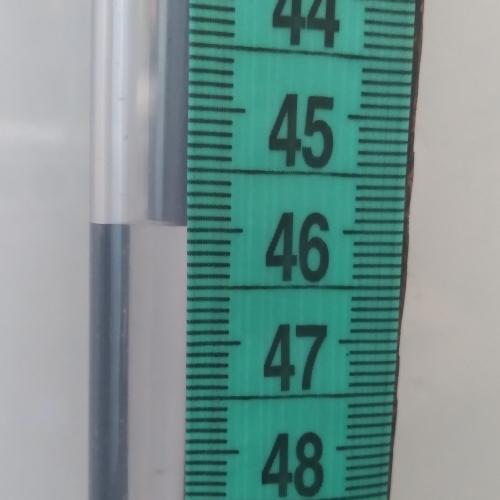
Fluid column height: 46.0 cm